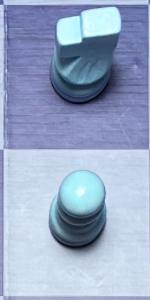
Label: Pawn_White